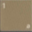
Piece: xx